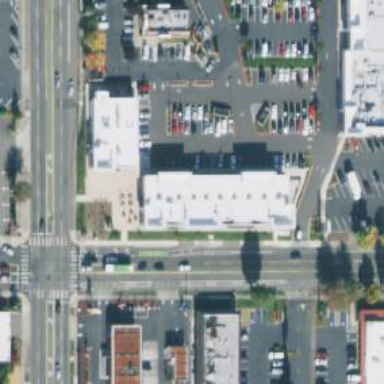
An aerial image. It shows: Healthcare clinic.